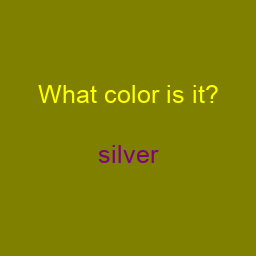
Color: purple
Color name shown: silver
Background color: olive
Question text color: yellow